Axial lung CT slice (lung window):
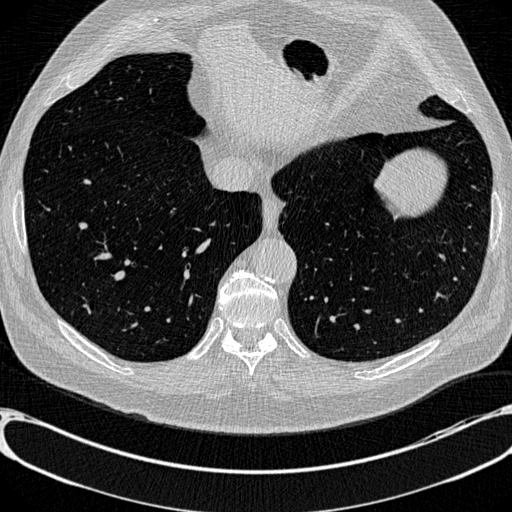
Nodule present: no